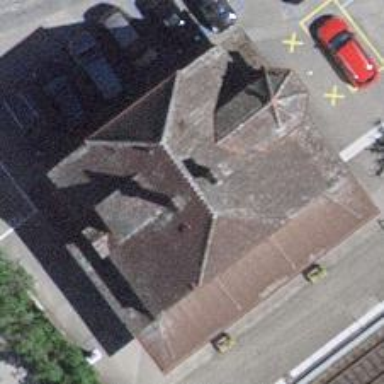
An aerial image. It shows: Railway station.